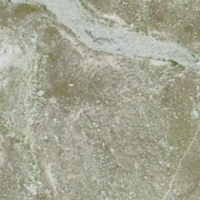
EUNIS habitat code: 31
Species observed at this site:
Rana temporaria